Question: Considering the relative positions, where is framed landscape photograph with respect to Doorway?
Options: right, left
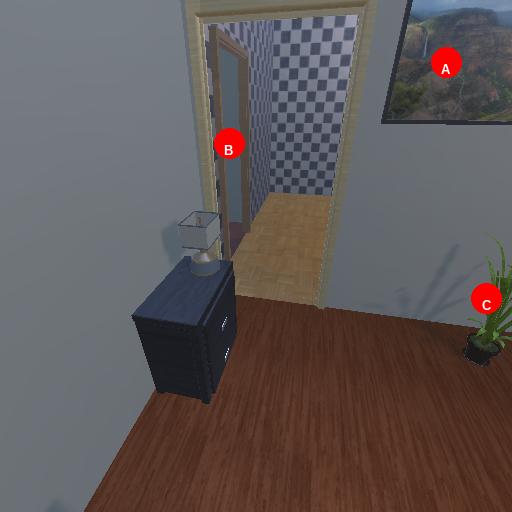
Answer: right